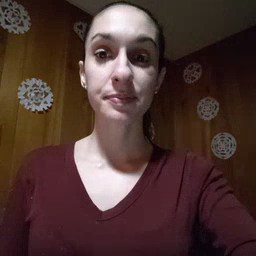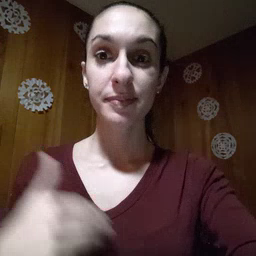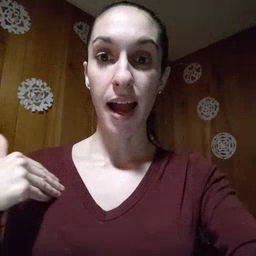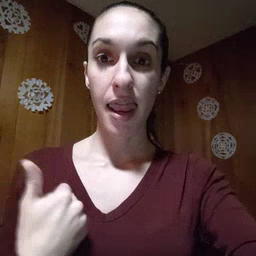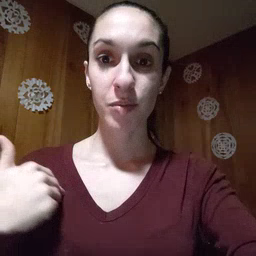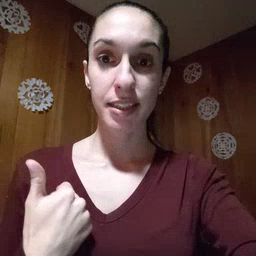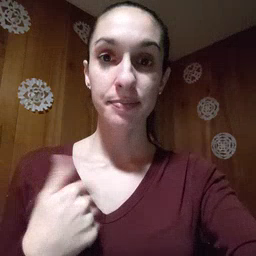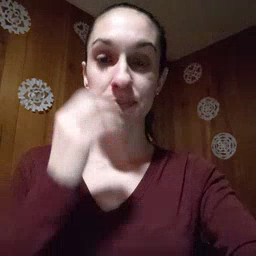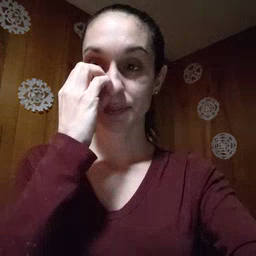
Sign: animal